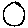
Label: circle